. 已知 $0 < p < 4$，曲线 $\Gamma_1$、$\Gamma_2$ 的方程分别为 $y^2 = 2px\ (0 \le x \le 8, y \ge 0)$ 和 $x^2 = 2py\ (0 \le y \le 8, x \ge 0)$，$\Gamma_1$ 与 $\Gamma_2$ 在第一象限内相交于点 $K(x_K, y_K)$.

(1) 若 $|OK| = 4\sqrt{2}$，求 $p$ 的值；

(2) 若 $p=2$，定点 $T$ 的坐标为 $(4,0)$，动点 $M$ 在直线 $y=x$ 上，动点 $N(x_N, y_N)\ (0 \le x_N \le 4)$ 在曲线 $\Gamma_2$ 上，求 $|MN| + |MT|$ 的最小值；

(3) 已知点 $A(x_1, y_1)\ (0 \le x_1 \le x_K)$、$B(x_2, y_2)\ (x_K < x_2 \le 8)$ 在曲线 $\Gamma_1$ 上，点 $A$、$B$ 关于直线 $y=x$ 的对称点分别为 $C$、$D$，设 $|AC|$ 的最大值为 $m$，$|BD|$ 的最大值为 $t$，若 $\dfrac{m}{t} \in \left[\dfrac{1}{2}, 2\right]$，求实数 $p$ 的取值范围.
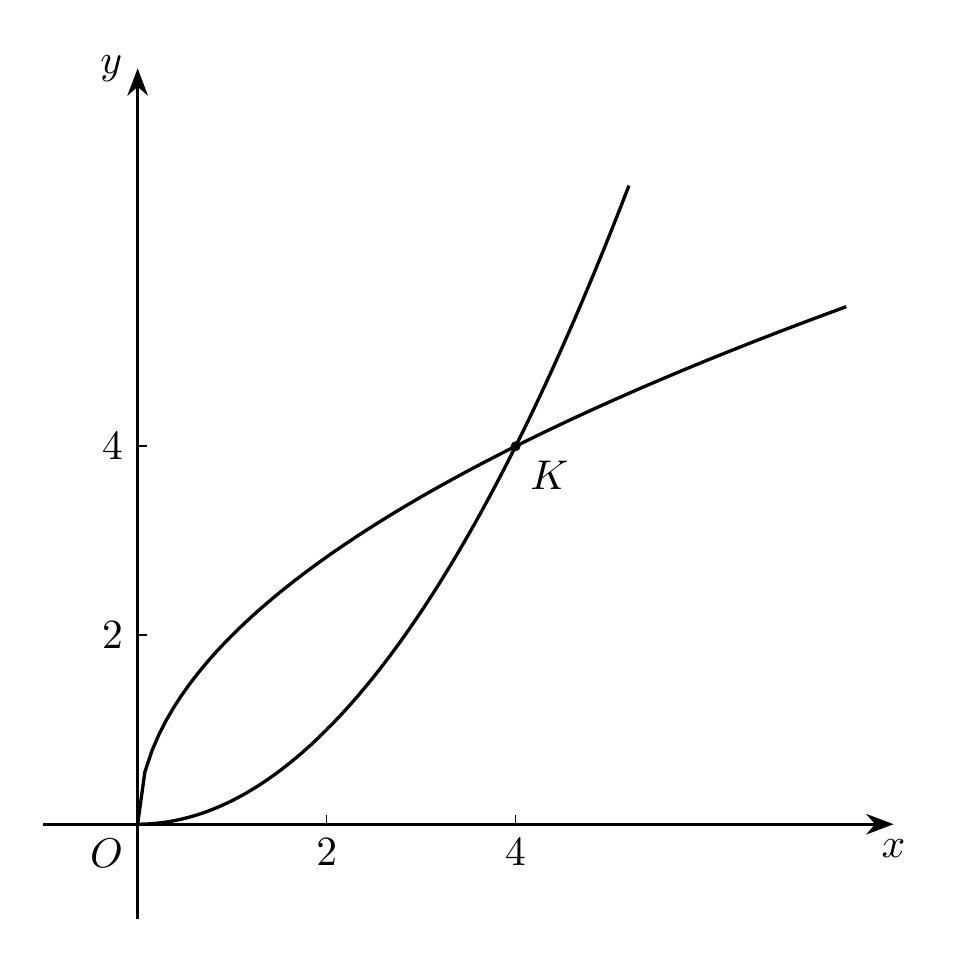
【解答】
\noindent \textbf{【答案】} (1) $p=2$\\
(2) $2\sqrt{3}$\\
(3) $16-8\sqrt{3} \le p \le 160-64\sqrt{6}$

\noindent \textbf{【分析】}
(1) 联立两曲线的方程，求出点 $K$ 的坐标，根据 $|OK| = 4\sqrt{2}$ 以及两点间的距离公式可求得 $p$ 的值；

(2) 分析可知，曲线 $\Gamma_1$、$\Gamma_2$ 关于直线 $y=x$ 对称，则点 $N$ 关于直线 $y=x$ 的对称点 $N'$ 在曲线 $\Gamma_1$ 上，则 $|MN| + |MT| = |MN'| + |MT| \ge |N'T|$，当且仅当 $N'$、$M$、$T$ 三点共线时，$|MN| + |MT|$ 取最小值，设点 $N'\left(\dfrac{y_0^2}{4}, y_0\right)$，利用平面内两点间的距离公式结合二次函数的基本性质可求得 $|N'T|$ 的最小值；

(3) 设点 $A(x_1, \sqrt{2px_1})$、$B(x_2, \sqrt{2px_2})$，则点 $C(\sqrt{2px_1}, x_1)$、$D(\sqrt{2px_2}, x_2)$，求 $m$、$t$ 关于 $p$ 的等式，结合 $\dfrac{1}{2} \le \dfrac{m}{t} \le 2$ 可求出 $p$ 的取值范围.

\noindent \textbf{【解析】}
(1) 解：联立
\[
\begin{cases}
y^2 = 2px\ (0 \le x \le 8, y \ge 0) \\
x^2 = 2py\ (0 \le y \le 8, x \ge 0)
\end{cases}
\]
可得 $x = y = 2p$，即点 $K(2p, 2p)$，

所以，$|OK| = \sqrt{(2p)^2 + (2p)^2} = 2\sqrt{2}p = 4\sqrt{2}$，解得 $p=2$.

(2) 解：由 $x^2 = 2py\ (0 \le y \le 8, x \ge 0)$ 可得 $x = \sqrt{2py}$，

所以，函数 $y = \dfrac{x^2}{2p}\ (0 \le y \le 8, x \ge 0)$ 的反函数为 $y = \sqrt{2px}\ (0 \le x \le 8, y \ge 0)$，

即 $y^2 = 2px\ (0 \le x \le 8, y \ge 0)$，

所以，曲线 $\Gamma_1$、$\Gamma_2$ 关于直线 $y=x$ 对称，则点 $N$ 关于直线 $y=x$ 的对称点 $N'$ 在曲线 $\Gamma_1$ 上，

所以，$|MN| = |MN'|$，则 $|MN| + |MT| = |MN'| + |MT| \ge |N'T|$，

当且仅当 $N'$、$M$、$T$ 三点共线时，$|MN| + |MT|$ 取最小值，

当 $p=2$ 时，曲线 $\Gamma_1$ 的方程为 $y^2 = 4x\ (0 \le x \le 8, y \ge 0)$，

设点 $N'\left(\dfrac{y_0^2}{4}, y_0\right)$，则 $|N'T|^2 = \left(\dfrac{y_0^2}{4} - 4\right)^2 + y_0^2 = \dfrac{y_0^4}{16} - y_0^2 + 16 = \dfrac{1}{16}(y_0^2 - 8)^2 + 12 \ge 12$，

即 $|N'T| \ge 2\sqrt{3}$，即当 $N'(2, 2\sqrt{2})$ 时，即当 $N(2\sqrt{2}, 2)$ 时，$|MN| + |MT|$ 取最小值 $2\sqrt{3}$.

(3) 解：设点 $A(x_1, \sqrt{2px_1})$、$B(x_2, \sqrt{2px_2})$，则点 $C(\sqrt{2px_1}, x_1)$、$D(\sqrt{2px_2}, x_2)$，

其中，$0 \le x_1 \le 2p < x_2 \le 8$，

\[
|AC| = \sqrt{(x_1 - \sqrt{2px_1})^2 + (\sqrt{2px_1} - x_1)^2} = \sqrt{2}(\sqrt{2px_1} - x_1) = -\sqrt{2}\left[\left(\sqrt{x_1} - \dfrac{\sqrt{2p}}{2}\right)^2 - \dfrac{p}{2}\right]
\]

其中 $0 \le x_1 \le 2p$，

当 $\sqrt{x_1} = \dfrac{\sqrt{2p}}{2}$ 时，即当 $x_1 = \dfrac{p}{2}$ 时，$|AC|$ 取最大值，即 $|AC|_{\max} = m = \dfrac{\sqrt{2}}{2}p$，

此时，
\[
|BD| = \sqrt{(x_2 - \sqrt{2px_2})^2 + (\sqrt{2px_2} - x_2)^2} = \sqrt{2}(x_2 - \sqrt{2px_2}) = \sqrt{2}\left[\left(\sqrt{x_2} - \dfrac{\sqrt{2p}}{2}\right)^2 - \dfrac{p}{2}\right]
\]

因为函数 $u = \sqrt{x_2}$ 在 $(2p, 8]$ 上单调递增，此时，$u = \sqrt{x_2} \in (\sqrt{2p}, 2\sqrt{2}]$，

函数 $y = \sqrt{2}\left[\left(u - \dfrac{\sqrt{2p}}{2}\right)^2 - \dfrac{p}{2}\right]$ 在 $(\sqrt{2p}, 2\sqrt{2}]$ 上为增函数，

故函数 $f(x_2) = \sqrt{2}\left[\left(\sqrt{x_2} - \dfrac{\sqrt{2p}}{2}\right)^2 - \dfrac{p}{2}\right]$ 在 $(2p, 8]$ 上为增函数，

当 $x_2 = 8$ 时，$|BD|$ 取最大值，即 $|BD|_{\max} = t = 4\sqrt{2}(2 - \sqrt{p})$，

所以，
\[
\dfrac{m}{t} = \dfrac{\dfrac{\sqrt{2}}{2}p}{4\sqrt{2}(2 - \sqrt{p})} = \dfrac{p}{8(2 - \sqrt{p})} \in \left[\dfrac{1}{2}, 2\right]
\]

所以，$16 - 8\sqrt{3} \le p \le 160 - 64\sqrt{6}$.

\noindent \textbf{【点睛】} 方法点睛：抛物线定义的两种应用：
\begin{enumerate}
    \item 实现距离转化，根据抛物线的定义，抛物线上任意一点到焦点的距离等于它到准线的距离，因此，由抛物线的定义可以实现点与点之间的距离与点到准线的距离的相互转化，从而简化某些问题；
    \item 解决最值问题，在抛物线中求解与焦点有关的两点间距离和的最小值时，往往用抛物线的定义进行转化，即化折线为直线解决最值问题.
\end{enumerate}
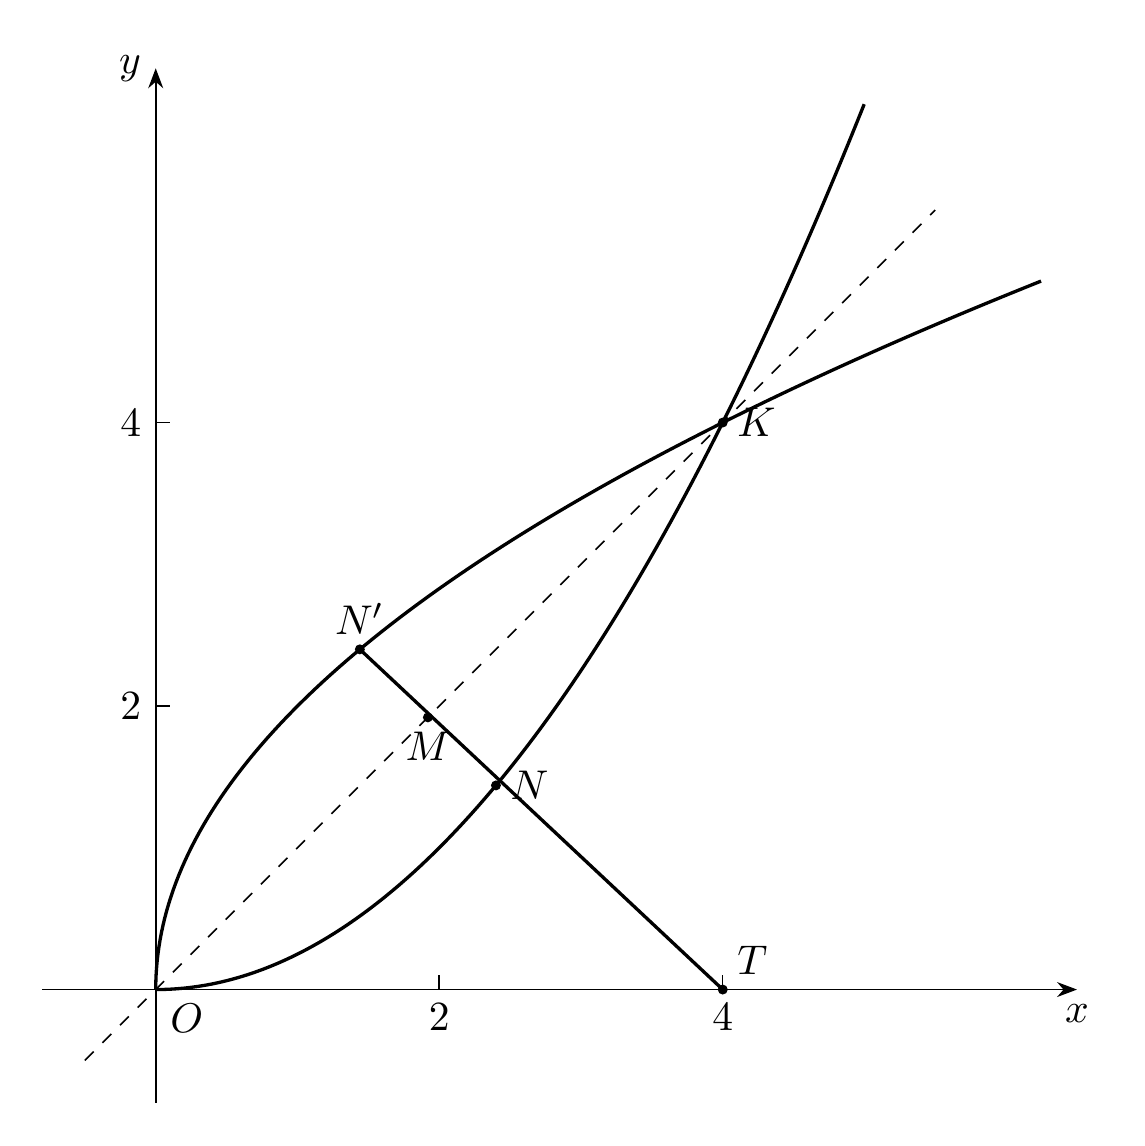
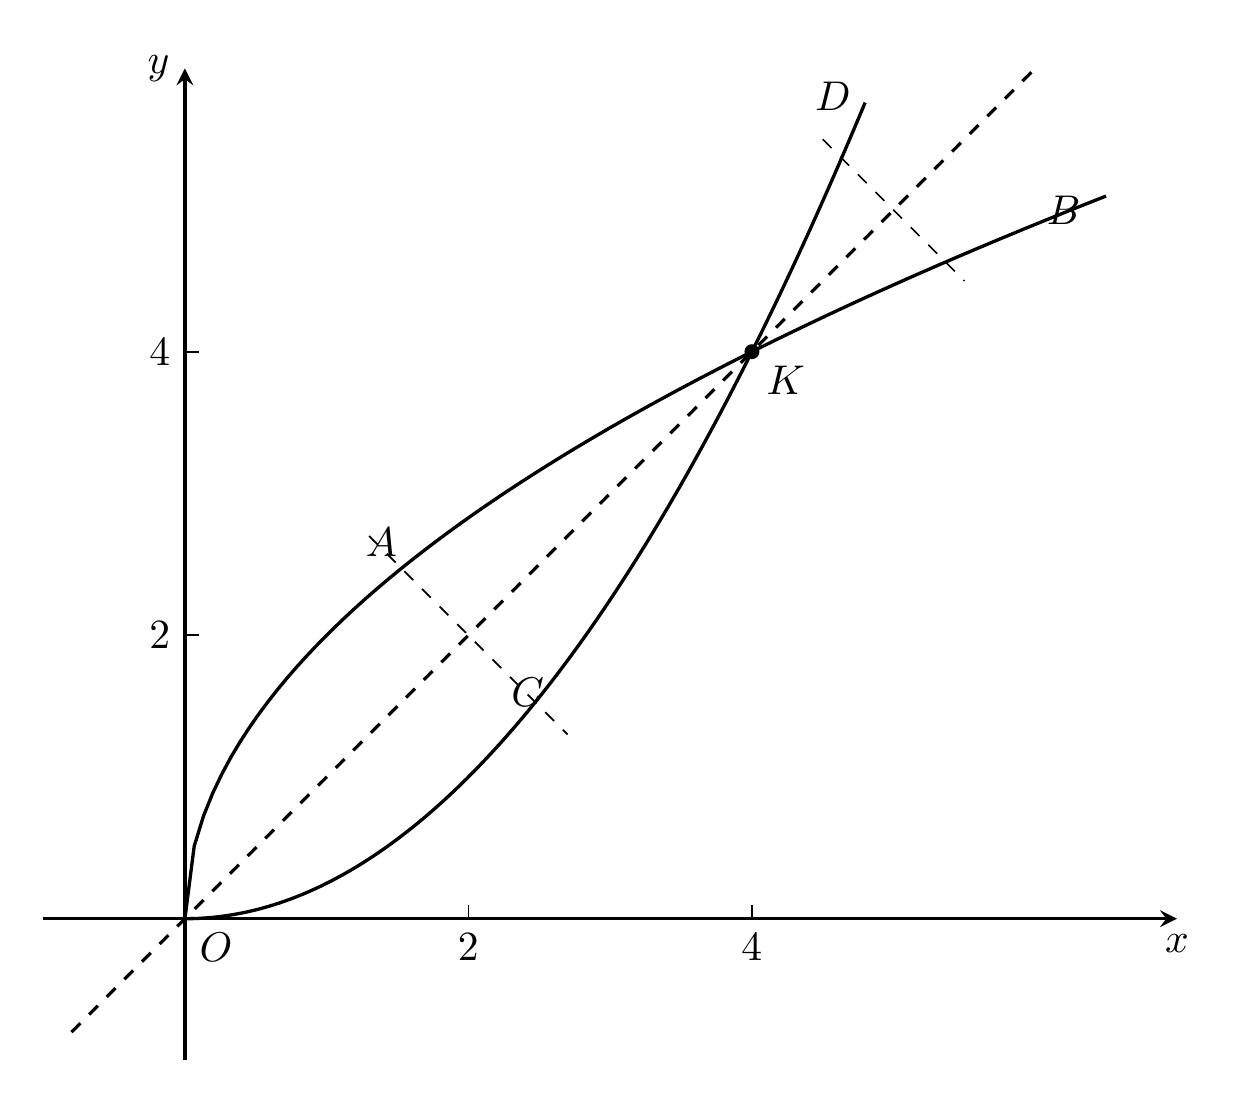